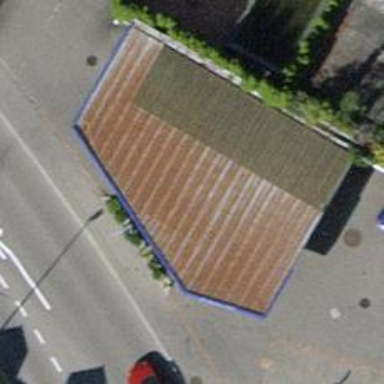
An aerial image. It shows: Fuel station.